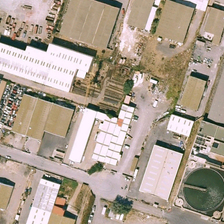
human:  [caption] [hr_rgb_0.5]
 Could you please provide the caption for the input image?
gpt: a large number of factories have been built in the factory .

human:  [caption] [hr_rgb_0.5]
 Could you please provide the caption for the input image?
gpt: a large number of factories have been built in the factory .

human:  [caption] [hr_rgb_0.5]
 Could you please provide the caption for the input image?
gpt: some trees were planted around the factory .

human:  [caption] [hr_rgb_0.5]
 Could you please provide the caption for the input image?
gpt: some trees were planted around the factory .

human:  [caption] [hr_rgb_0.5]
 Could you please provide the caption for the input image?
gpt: a large number of factories have been built in the factory .